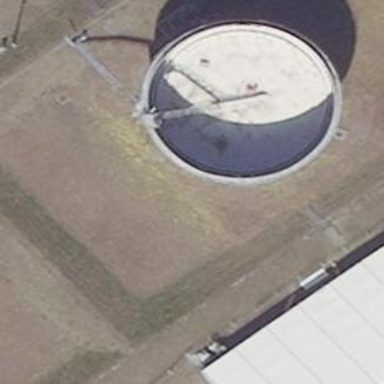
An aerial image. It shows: Storage tank which is man-made and housed in building.